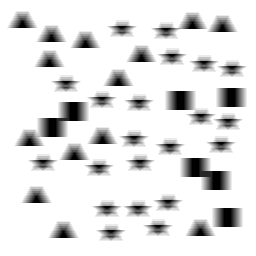
Squares: 7
Triangles: 14
Stars: 21
Total shapes: 42